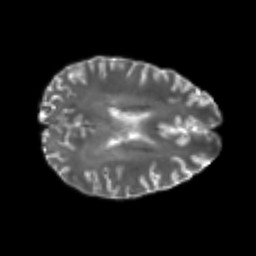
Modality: T2w
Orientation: axial
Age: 26
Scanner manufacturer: philips
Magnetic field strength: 3 T
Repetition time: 8.56 s
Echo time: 0.1273 s